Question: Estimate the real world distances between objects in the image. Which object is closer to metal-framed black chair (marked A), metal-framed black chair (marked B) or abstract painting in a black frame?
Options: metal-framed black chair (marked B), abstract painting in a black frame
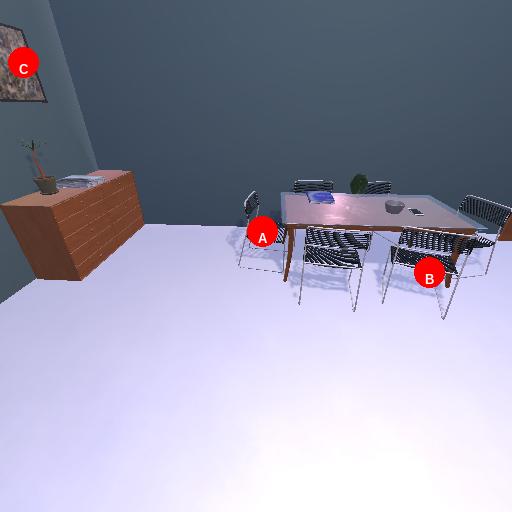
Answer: metal-framed black chair (marked B)